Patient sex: F
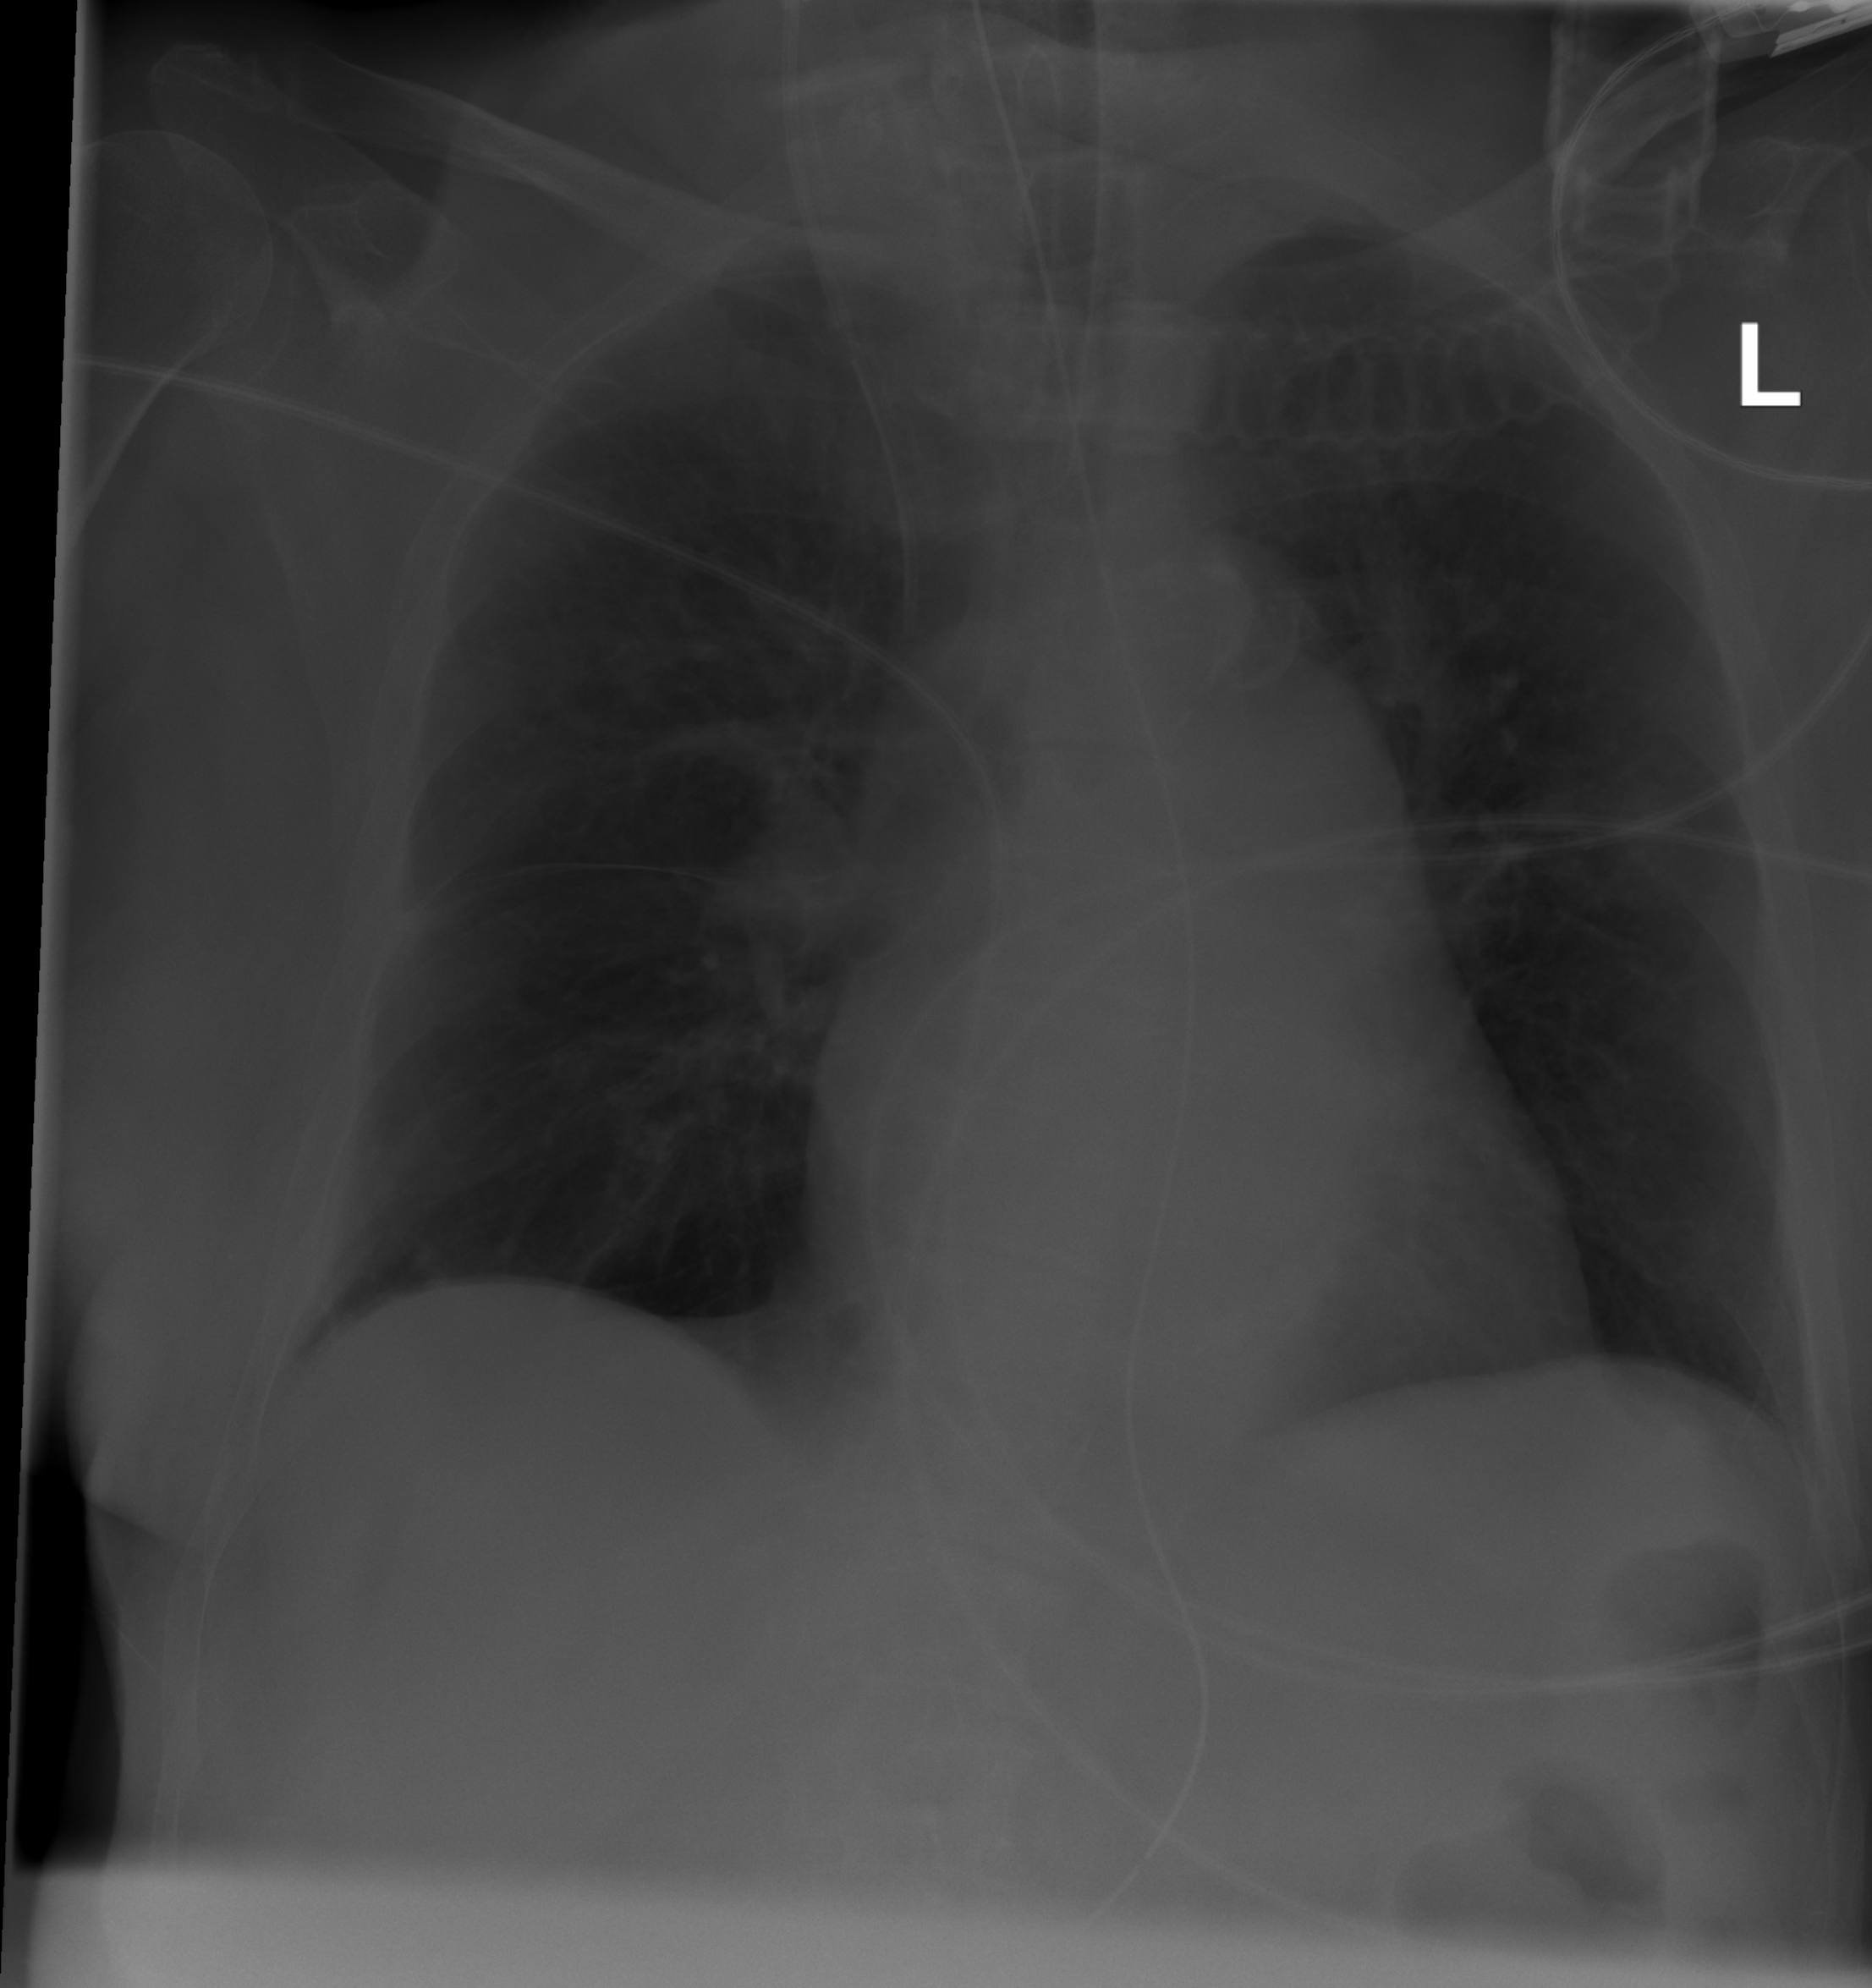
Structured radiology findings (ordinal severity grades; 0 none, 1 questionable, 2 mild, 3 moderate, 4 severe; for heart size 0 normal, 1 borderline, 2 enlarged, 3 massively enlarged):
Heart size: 1
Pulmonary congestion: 3
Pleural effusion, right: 0
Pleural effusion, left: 0
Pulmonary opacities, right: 0
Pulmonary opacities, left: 0
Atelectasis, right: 0
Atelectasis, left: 2